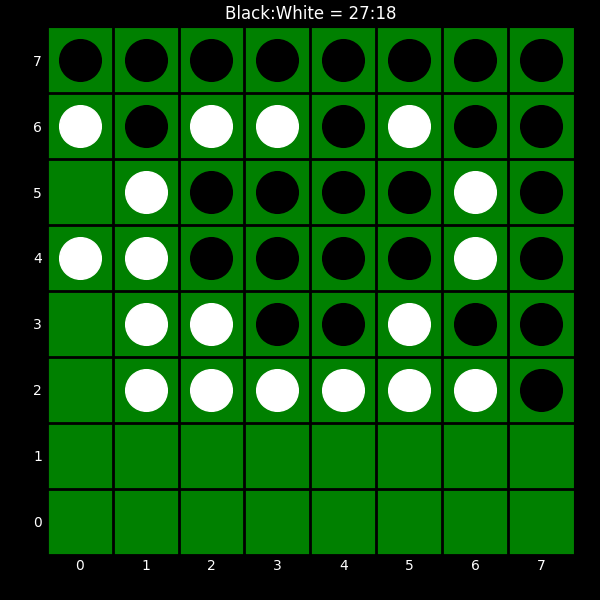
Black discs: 27
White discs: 18